Question: I am trying to remove the first element from a 'NSMutableArray' and Its not working
'''
arrayforDistrits= [DistrictarrayForScroll removeObjectAtIndex:0];
'''
here "'DistrictarrayForScroll'" and "'arrayforDistrits'" are 'NSMutableArray' and
it showing following error.Please check the image I have attached here.

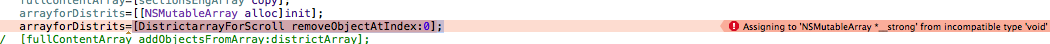
Answer: Your code should simply be:
'''
[DistrictarrayForScroll removeObjectAtIndex:0];
'''
because removing an item from a mutable array does not return a new array.
If your intention is not to edit the original array but to create a new array without the item:
'''
arrayforDistrits = [DistrictarrayForScroll mutableCopy];
[arrayforDistrits removeObjectAtIndex:0];
'''